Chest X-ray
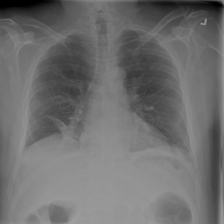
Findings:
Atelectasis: positive
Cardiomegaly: negative
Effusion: negative
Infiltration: positive
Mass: negative
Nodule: negative
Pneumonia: negative
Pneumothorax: negative
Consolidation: negative
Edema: negative
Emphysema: negative
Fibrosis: negative
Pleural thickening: negative
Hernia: negative